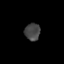
Tissue: lung
Cell type: Epithelial cells
Senescence score: 0.2274
Nuclear area (px): 265
Mean DAPI intensity: 68.238